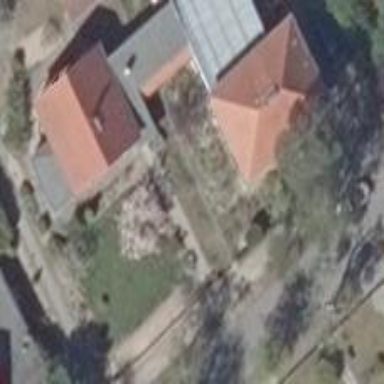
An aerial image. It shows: Detached building with red roof made of roof tiles.